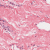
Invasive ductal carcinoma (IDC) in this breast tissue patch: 0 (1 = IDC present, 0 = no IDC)